Field crop: tomato
Growth stage: 2
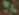
Species: solanum